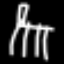
Label: chair